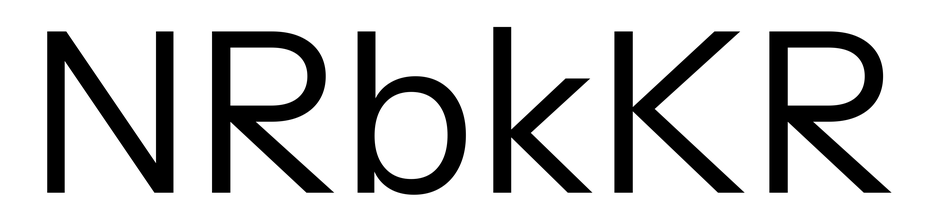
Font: InstrumentSans_Regular